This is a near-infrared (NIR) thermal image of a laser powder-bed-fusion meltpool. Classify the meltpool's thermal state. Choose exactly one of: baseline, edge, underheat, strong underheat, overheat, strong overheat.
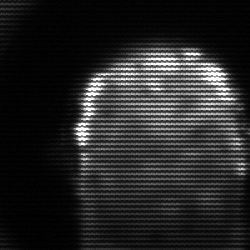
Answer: baseline